RGB frame:
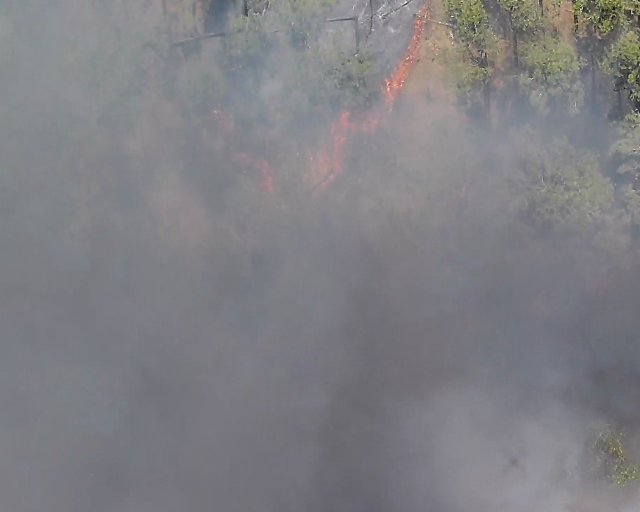
Thermal frame:
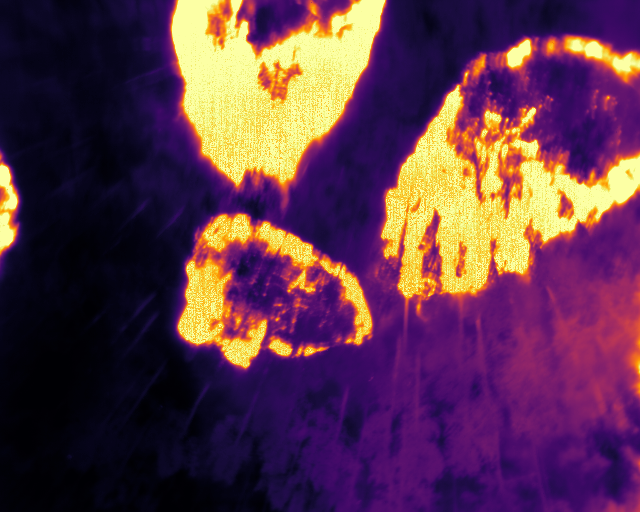
Captured: 2026-02-27 02:36:05
Pixels at or above 80 °C: 134101 (fraction of frame: 0.4092)